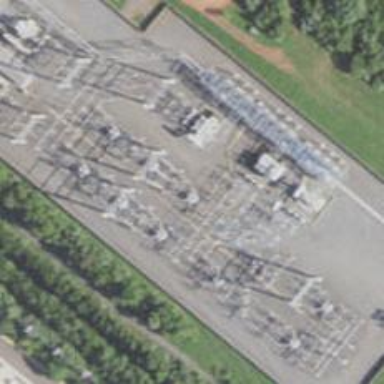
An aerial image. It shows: Switch used for power control.